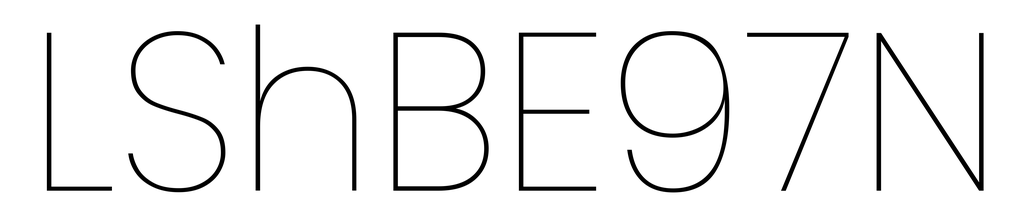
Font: Poppins-Thin